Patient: sex M, age 49
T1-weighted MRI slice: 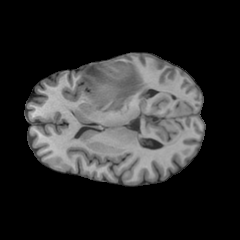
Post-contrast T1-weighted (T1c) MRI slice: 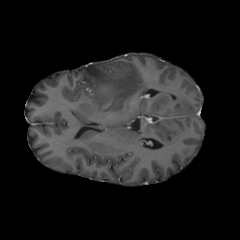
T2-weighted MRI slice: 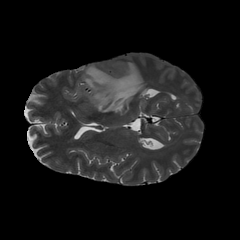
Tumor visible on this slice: yes
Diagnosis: Glioblastoma, IDH-wildtype
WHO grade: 4